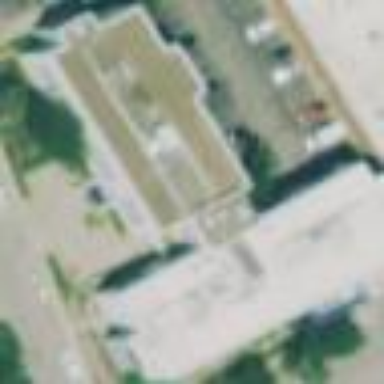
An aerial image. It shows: Hotel building.